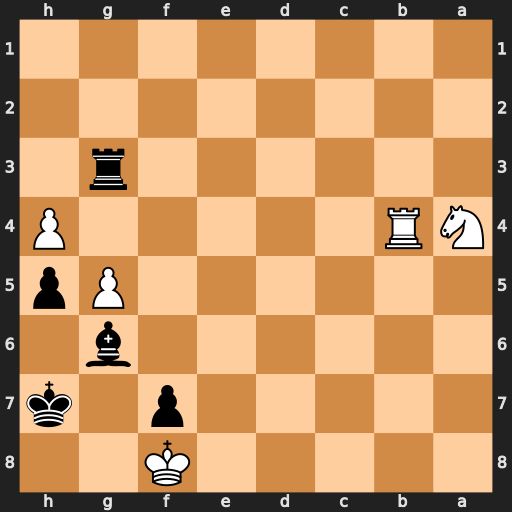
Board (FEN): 5K2/5p1k/6b1/6Pp/NR5P/6r1/8/8
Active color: b
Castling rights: -
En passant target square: -
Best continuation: Rg4 Rb8 Rxa4